Question: How do I navigate between my source code and the debugger without using the mouse?
I want to jump between home_controller.rb file and debugger window. ??

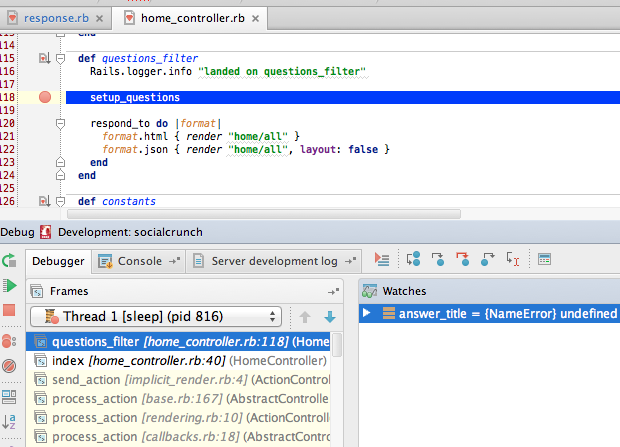
Answer: By default, the debug tool window is mapped to + (). So typing that will give the debug too window focus. To return to the editor from any tool window, type . You can also type + a second time, but that will close the debug tool window and take you to the editor.
You can modify the key map for a tool window in